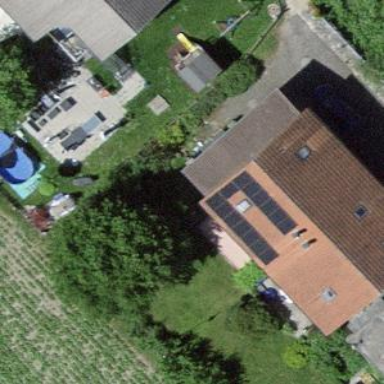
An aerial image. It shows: Gabled roof house.